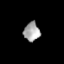
Tissue: lung
Cell type: Others
Senescence score: 0.2259
Nuclear area (px): 293
Mean DAPI intensity: 166.546